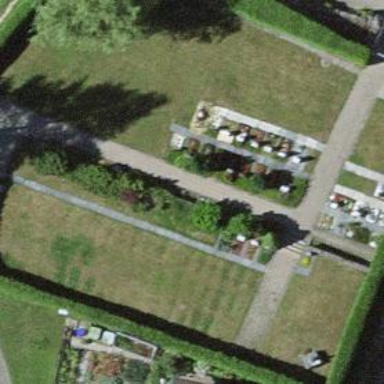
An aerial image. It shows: Cemetery.